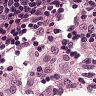
Metastatic tissue present: no